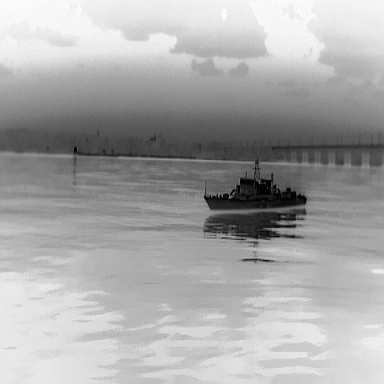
There is a warship in the infrared image.